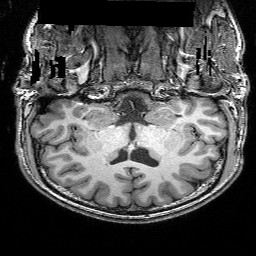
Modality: T1w
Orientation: sagittal
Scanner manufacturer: siemens
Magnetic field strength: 3 T
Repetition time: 0.02 s
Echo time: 0.005 s